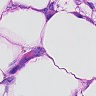
Metastatic tissue present: yes